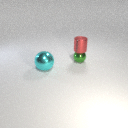
small green metal sphere behind large cyan metal sphere